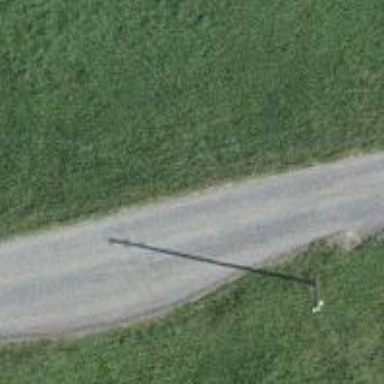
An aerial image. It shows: Passing place on the road.